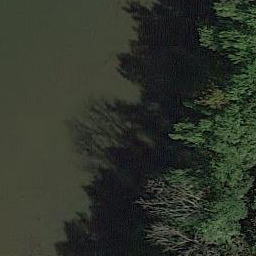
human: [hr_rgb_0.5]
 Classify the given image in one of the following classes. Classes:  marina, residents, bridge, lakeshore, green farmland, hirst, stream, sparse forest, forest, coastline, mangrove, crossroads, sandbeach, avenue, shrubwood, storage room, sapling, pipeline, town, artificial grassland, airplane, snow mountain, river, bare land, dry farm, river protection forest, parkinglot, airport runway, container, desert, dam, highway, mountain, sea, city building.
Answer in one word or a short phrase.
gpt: river protection forest